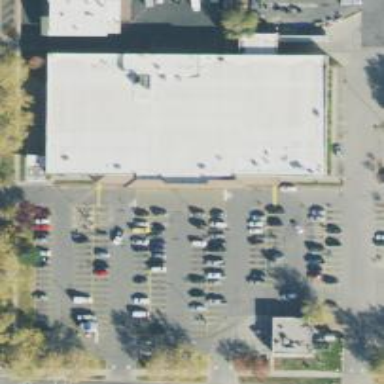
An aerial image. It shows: Parking space.